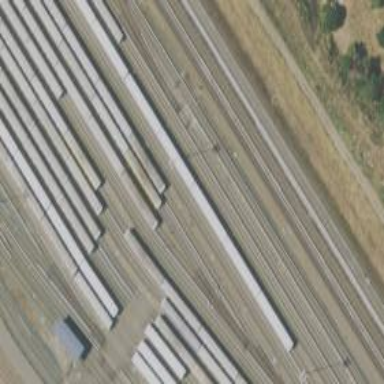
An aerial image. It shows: Electrified rail in service yard.